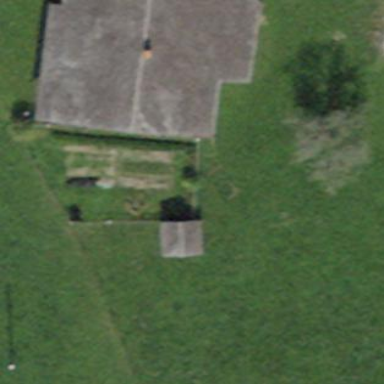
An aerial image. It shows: Farm building.